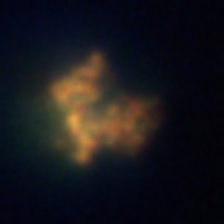
Taxon: Unknown_detritus
Group: Unknown